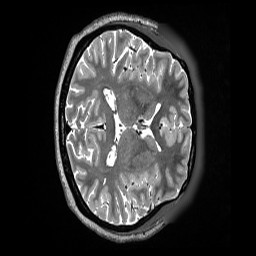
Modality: T2w
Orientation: axial
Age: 44
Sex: female